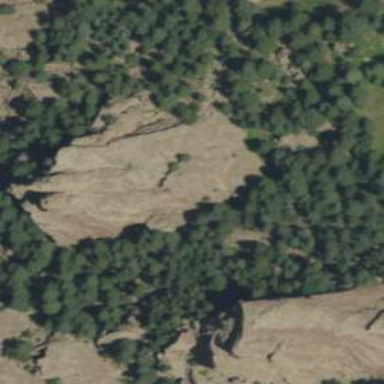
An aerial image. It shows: Crag for climbing.